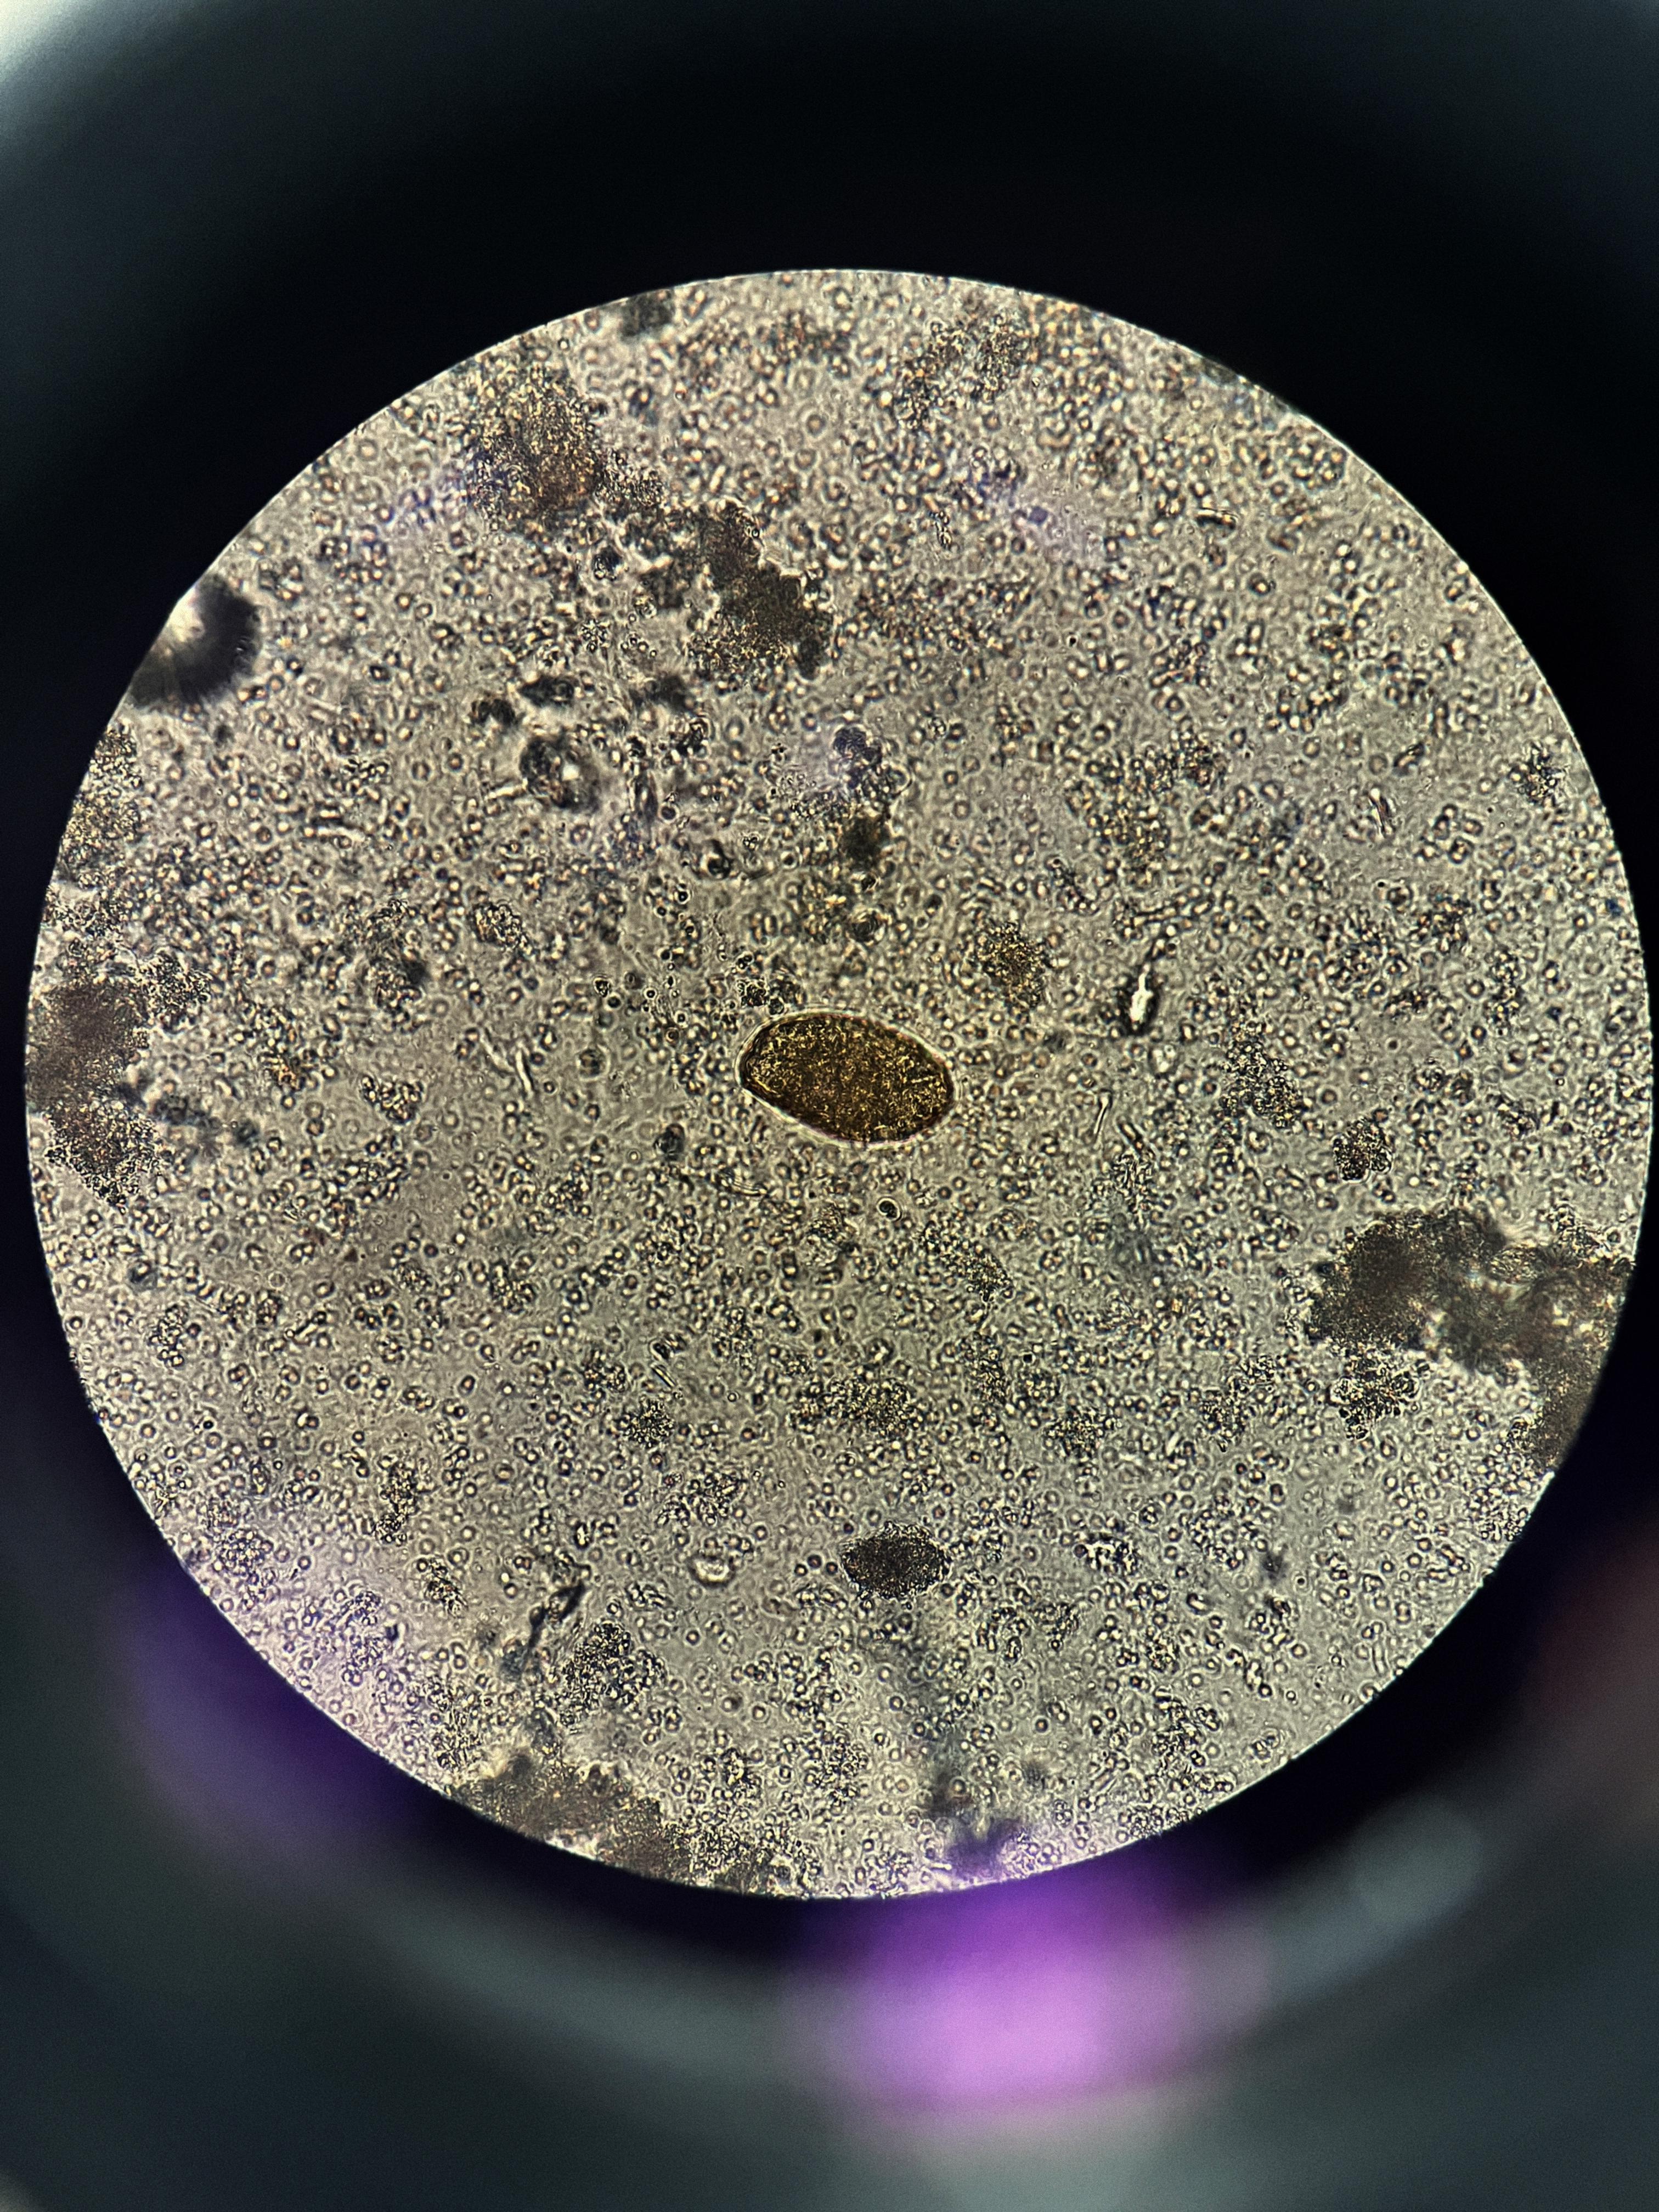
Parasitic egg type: Paragonimus spp